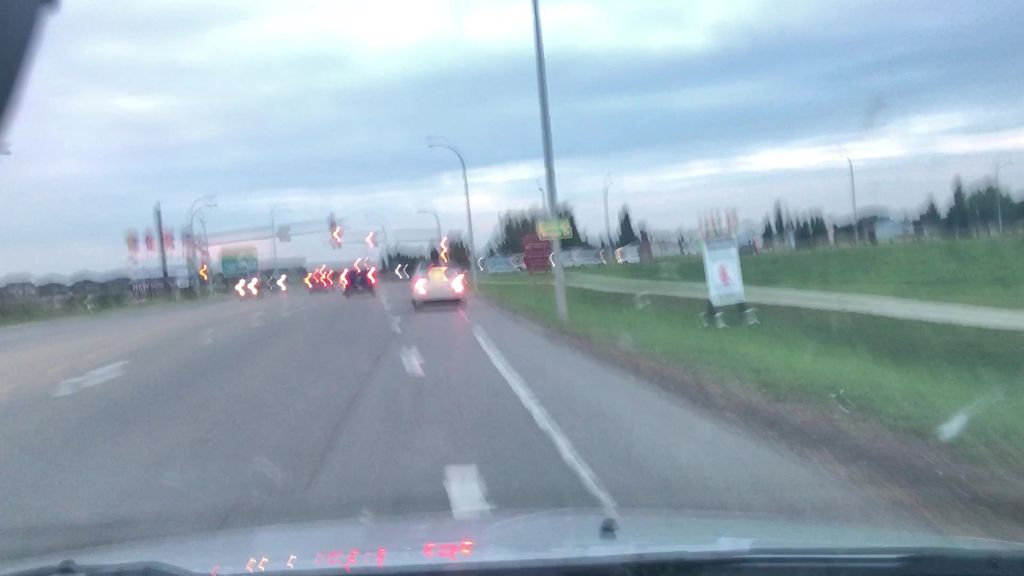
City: edmonton